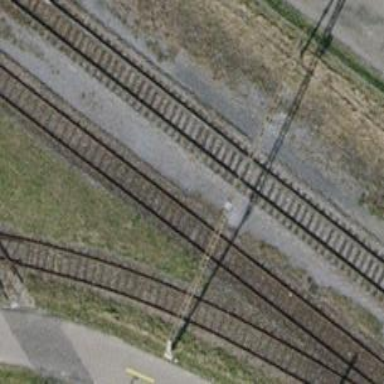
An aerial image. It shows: Solitary milestone along the railway.